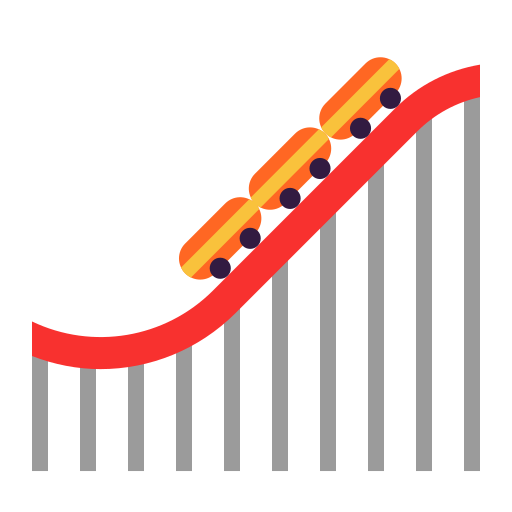
roller coaster flat